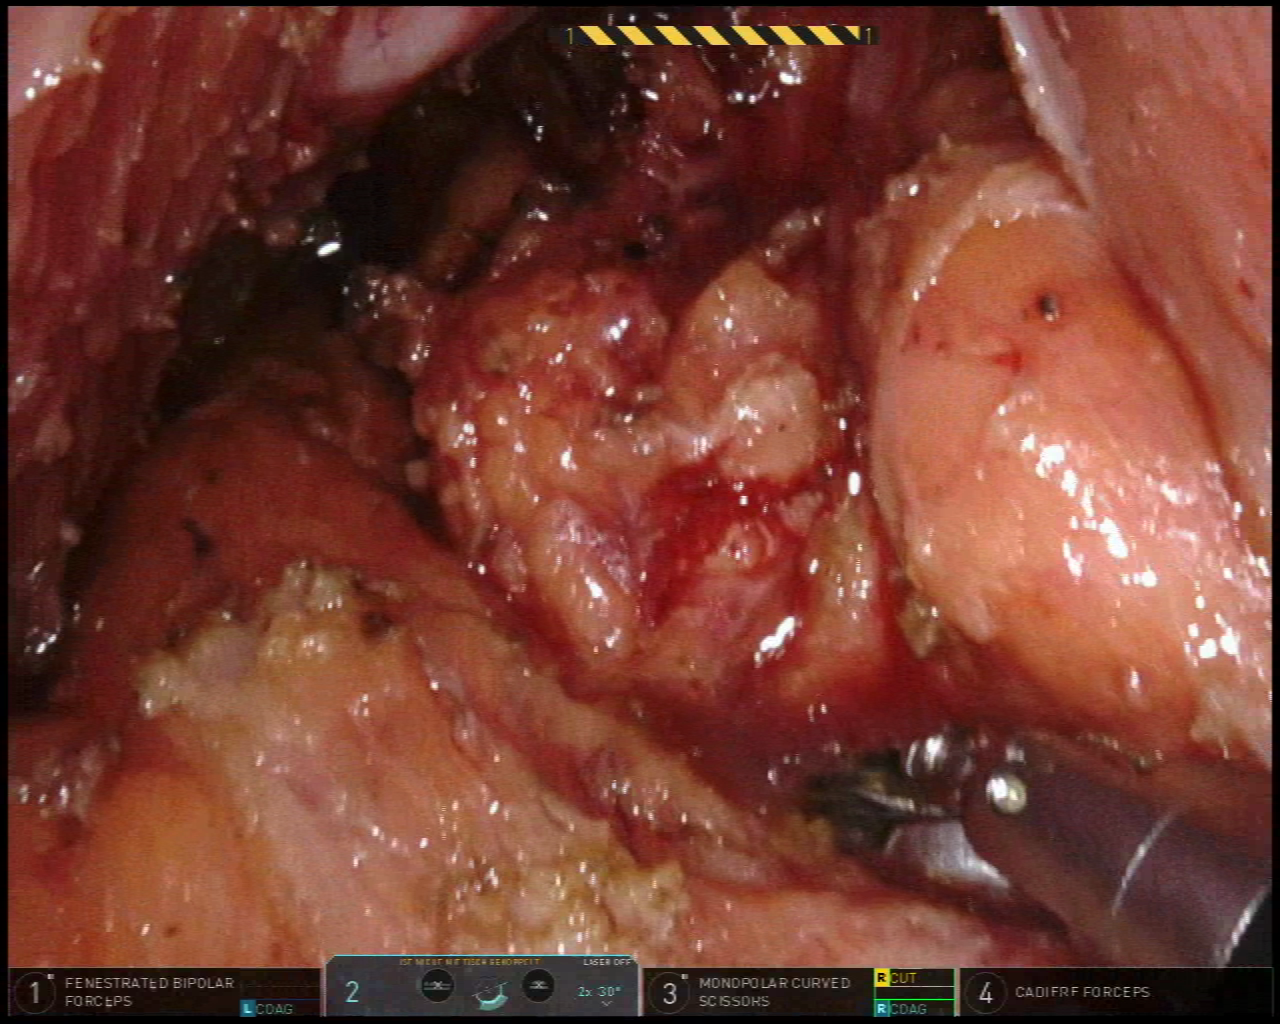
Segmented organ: vesicular_glands
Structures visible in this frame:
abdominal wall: no
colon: no
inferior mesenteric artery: no
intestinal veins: no
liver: no
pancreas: no
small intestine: no
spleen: no
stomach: no
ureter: no
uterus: no
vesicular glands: yes